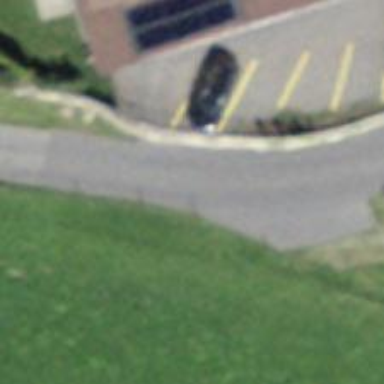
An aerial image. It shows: Bus stop along the road.